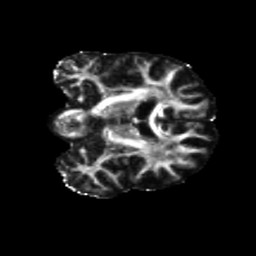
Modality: FA
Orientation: coronal
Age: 70
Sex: male
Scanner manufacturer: siemens
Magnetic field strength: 3 T
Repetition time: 5.25 s
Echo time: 0.08 s